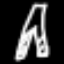
Label: The Eiffel Tower